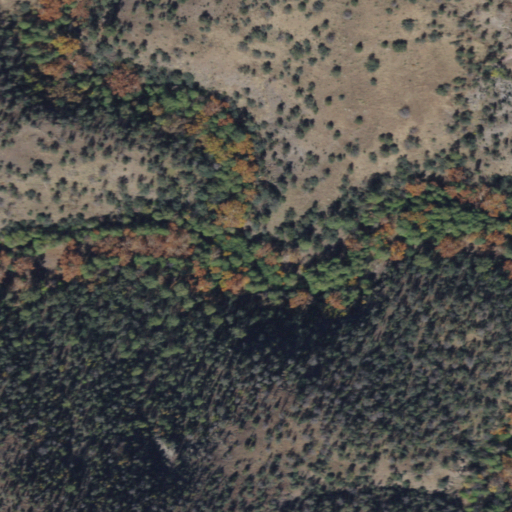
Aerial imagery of valley in Arizona named Windy Bob Canyon containing evergreen forest, shrub, and woody wetlands